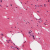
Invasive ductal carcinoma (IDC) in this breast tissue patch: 0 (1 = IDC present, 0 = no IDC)